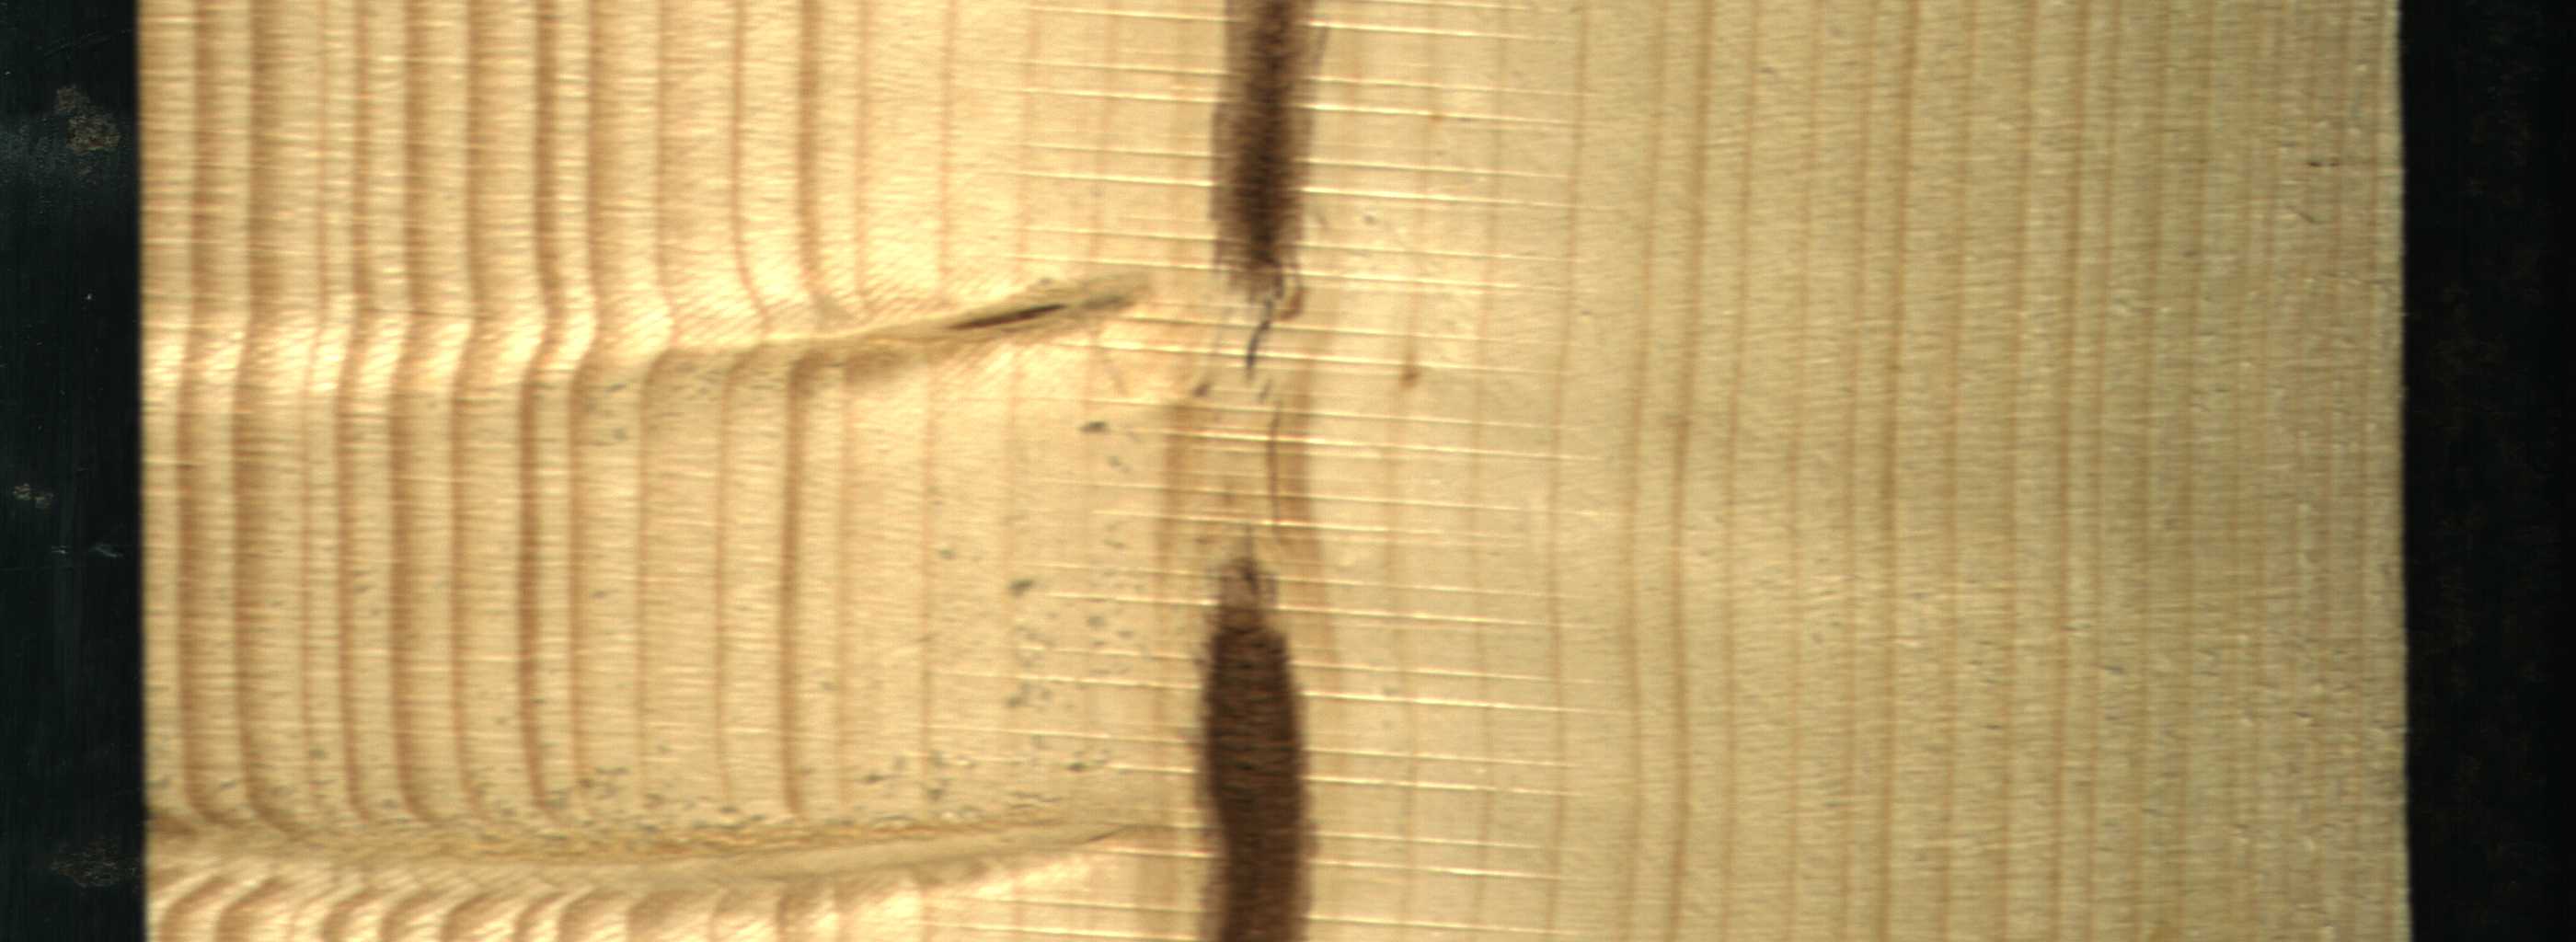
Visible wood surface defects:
Marrow
Marrow
Crack
Crack
Crack
Live_Knot